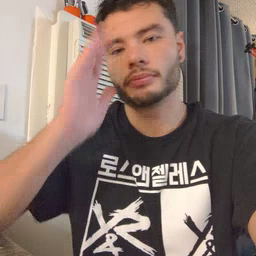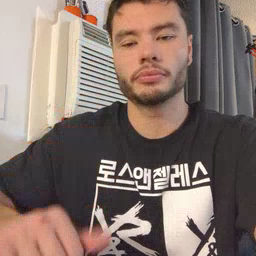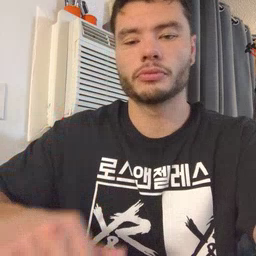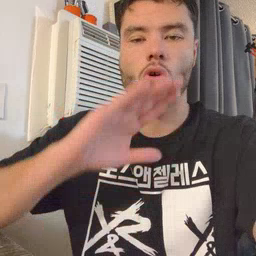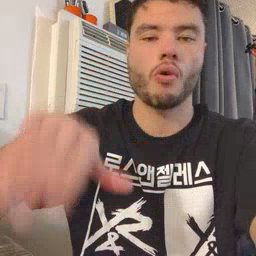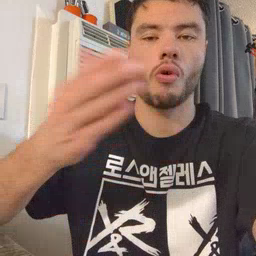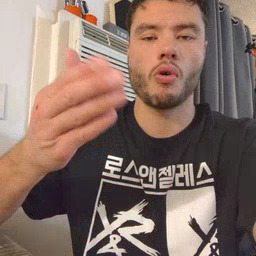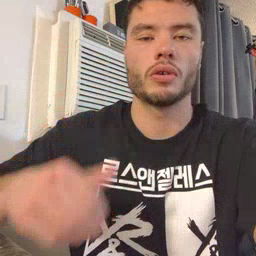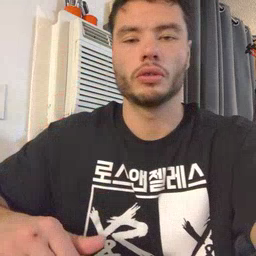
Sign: all